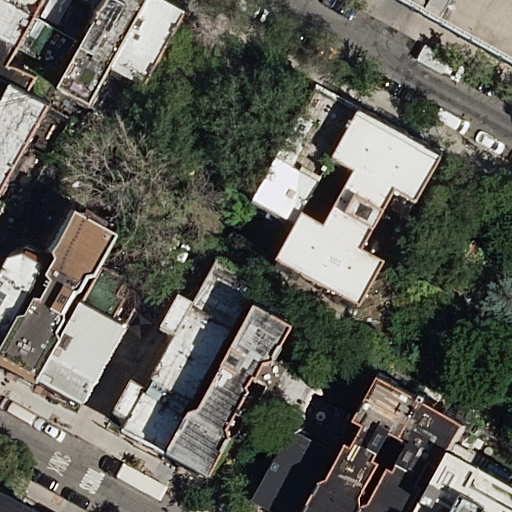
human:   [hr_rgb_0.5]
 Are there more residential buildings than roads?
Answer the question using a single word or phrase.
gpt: yes

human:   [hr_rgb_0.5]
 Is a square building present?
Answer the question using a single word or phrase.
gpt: no

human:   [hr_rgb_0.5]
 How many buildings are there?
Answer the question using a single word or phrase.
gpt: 22

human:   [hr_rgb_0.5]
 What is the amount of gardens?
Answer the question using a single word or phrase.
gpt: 2

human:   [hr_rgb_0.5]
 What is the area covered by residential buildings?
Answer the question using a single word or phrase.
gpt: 5415m2

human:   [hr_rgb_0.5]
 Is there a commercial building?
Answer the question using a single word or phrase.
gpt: no

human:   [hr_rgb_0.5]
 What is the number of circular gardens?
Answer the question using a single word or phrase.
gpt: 0

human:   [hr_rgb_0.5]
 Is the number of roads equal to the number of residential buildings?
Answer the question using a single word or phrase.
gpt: no

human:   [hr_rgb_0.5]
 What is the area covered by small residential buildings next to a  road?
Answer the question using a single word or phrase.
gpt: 324m2

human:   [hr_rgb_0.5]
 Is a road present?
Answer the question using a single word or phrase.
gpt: yes

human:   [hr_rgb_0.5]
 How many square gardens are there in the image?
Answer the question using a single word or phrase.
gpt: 0

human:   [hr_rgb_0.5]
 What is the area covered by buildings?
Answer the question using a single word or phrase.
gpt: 5415m2

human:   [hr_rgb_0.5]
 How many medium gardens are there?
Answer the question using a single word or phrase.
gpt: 0

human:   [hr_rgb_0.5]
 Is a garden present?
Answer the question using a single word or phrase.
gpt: yes

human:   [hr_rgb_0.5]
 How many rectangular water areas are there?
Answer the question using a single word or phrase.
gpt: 0

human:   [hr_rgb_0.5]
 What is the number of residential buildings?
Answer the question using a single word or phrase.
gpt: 22

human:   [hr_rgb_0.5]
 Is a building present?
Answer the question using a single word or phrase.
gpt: yes

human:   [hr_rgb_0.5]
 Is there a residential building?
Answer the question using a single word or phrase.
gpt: yes

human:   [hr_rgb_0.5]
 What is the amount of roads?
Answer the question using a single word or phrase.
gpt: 2

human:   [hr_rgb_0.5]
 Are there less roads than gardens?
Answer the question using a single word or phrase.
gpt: no

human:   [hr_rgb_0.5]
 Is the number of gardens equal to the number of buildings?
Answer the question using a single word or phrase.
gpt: no

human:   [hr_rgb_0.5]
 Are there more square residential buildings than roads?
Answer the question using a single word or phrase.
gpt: no

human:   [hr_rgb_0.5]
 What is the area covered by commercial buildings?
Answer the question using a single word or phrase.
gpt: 0m2

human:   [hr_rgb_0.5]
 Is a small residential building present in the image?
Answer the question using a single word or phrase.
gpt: yes

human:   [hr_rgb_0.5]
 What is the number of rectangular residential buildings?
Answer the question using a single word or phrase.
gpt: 14

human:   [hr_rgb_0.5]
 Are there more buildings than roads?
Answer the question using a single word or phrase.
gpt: yes

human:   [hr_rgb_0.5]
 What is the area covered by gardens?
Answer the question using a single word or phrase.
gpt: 2937m2

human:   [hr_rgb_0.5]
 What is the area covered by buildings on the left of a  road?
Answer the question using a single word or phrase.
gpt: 2703m2

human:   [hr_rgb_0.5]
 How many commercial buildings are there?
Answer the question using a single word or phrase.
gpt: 0

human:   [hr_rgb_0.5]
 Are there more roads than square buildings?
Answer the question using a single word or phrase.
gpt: yes

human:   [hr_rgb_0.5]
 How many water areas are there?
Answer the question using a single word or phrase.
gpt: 0

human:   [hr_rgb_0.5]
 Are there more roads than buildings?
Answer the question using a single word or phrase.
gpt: no

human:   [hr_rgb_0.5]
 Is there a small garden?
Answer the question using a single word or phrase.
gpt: no

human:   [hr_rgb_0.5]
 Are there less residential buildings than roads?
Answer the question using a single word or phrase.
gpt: no

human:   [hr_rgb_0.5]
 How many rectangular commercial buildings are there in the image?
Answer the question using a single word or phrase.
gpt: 0

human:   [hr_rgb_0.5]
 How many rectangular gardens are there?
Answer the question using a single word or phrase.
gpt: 2

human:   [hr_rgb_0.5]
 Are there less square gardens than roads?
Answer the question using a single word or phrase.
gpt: yes

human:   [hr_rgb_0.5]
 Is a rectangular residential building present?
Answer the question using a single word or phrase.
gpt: yes

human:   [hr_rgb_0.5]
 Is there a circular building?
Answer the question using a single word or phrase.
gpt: no

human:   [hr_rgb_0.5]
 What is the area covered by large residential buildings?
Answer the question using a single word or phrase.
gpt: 2440m2

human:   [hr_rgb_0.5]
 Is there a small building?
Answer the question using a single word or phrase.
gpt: yes

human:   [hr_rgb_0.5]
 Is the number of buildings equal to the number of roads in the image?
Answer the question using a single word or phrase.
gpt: no

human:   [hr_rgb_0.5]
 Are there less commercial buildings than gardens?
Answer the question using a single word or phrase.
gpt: yes

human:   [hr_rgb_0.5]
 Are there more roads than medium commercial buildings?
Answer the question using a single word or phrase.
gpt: yes

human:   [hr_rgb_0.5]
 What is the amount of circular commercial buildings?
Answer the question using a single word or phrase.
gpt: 0

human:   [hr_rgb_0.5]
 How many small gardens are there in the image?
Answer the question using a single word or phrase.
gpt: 0

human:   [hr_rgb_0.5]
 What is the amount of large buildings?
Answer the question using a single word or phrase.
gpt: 2

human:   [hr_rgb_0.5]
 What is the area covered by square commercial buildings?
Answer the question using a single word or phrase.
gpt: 0m2

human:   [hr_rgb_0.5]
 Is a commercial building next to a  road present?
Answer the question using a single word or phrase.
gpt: no

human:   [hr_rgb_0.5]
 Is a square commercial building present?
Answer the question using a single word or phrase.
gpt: no

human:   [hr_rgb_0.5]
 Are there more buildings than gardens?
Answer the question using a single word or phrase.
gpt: yes

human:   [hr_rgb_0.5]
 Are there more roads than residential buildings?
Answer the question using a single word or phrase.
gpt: no

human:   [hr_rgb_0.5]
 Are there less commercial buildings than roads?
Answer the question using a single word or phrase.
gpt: yes

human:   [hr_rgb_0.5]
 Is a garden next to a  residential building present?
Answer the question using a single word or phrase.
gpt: yes

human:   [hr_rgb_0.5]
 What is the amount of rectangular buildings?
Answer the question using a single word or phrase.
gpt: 14

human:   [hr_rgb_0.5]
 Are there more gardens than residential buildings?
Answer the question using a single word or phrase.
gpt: no

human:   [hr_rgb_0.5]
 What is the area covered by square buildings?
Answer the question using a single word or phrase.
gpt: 0m2

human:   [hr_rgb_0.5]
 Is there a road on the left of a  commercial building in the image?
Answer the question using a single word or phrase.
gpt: no

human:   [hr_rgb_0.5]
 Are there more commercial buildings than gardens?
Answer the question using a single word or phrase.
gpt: no

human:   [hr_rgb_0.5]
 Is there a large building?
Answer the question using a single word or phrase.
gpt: yes

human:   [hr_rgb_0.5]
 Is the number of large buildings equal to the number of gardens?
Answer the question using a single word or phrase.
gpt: yes

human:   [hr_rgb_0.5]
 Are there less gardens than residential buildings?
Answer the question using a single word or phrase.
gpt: yes

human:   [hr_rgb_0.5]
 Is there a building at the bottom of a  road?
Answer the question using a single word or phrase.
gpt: yes

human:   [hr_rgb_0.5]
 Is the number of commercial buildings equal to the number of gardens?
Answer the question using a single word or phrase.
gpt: no